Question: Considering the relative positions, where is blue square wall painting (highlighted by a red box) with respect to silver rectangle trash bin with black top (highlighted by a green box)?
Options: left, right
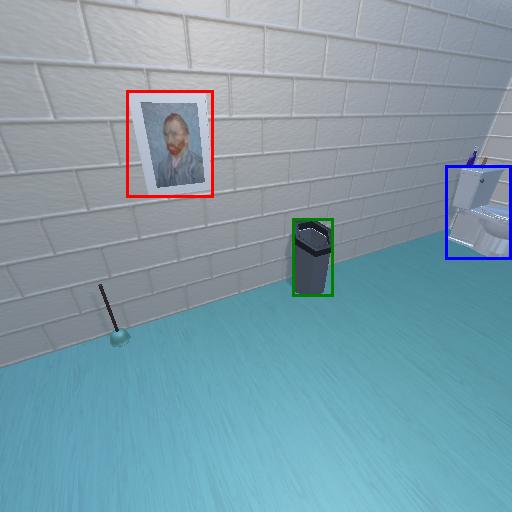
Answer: left